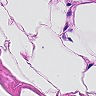
Metastatic tissue present: no